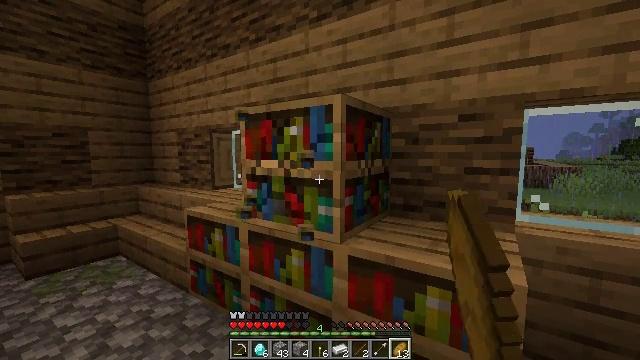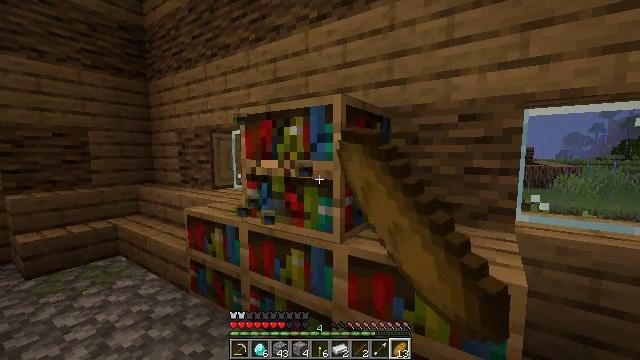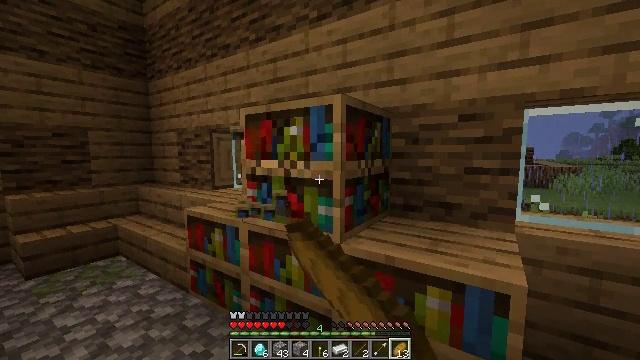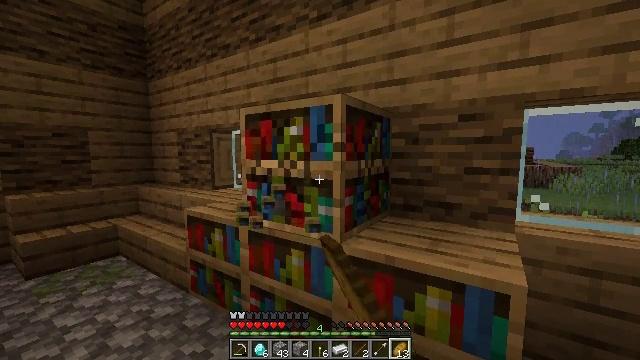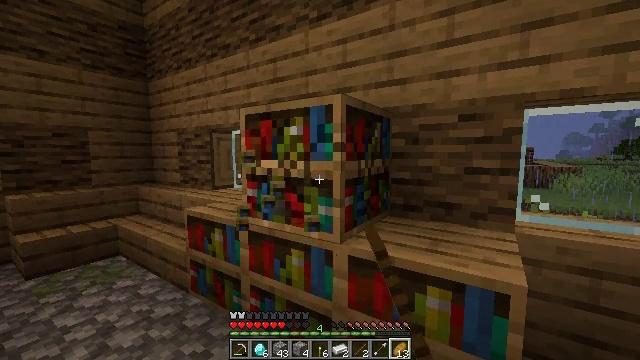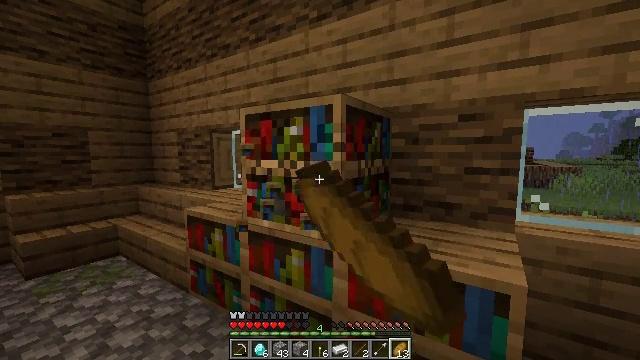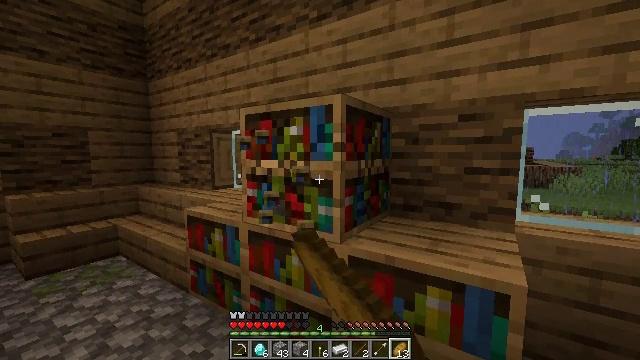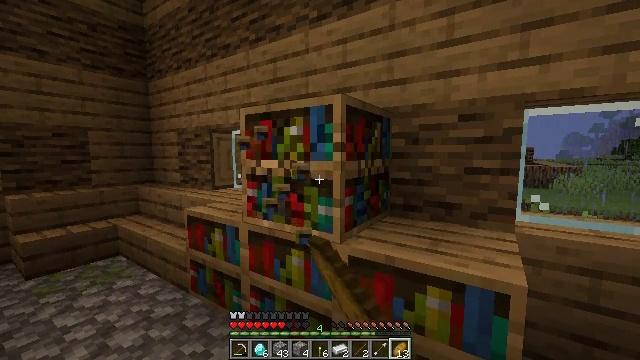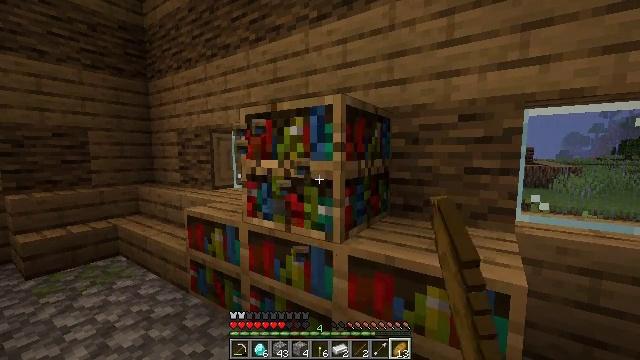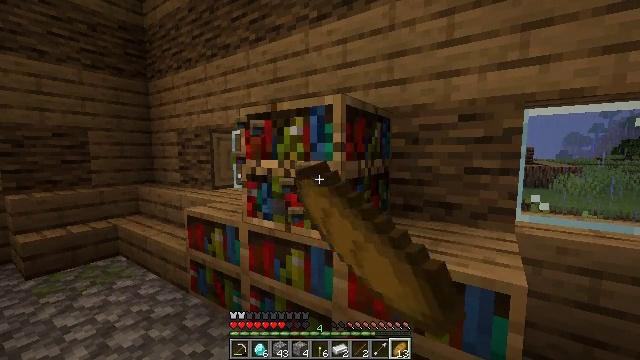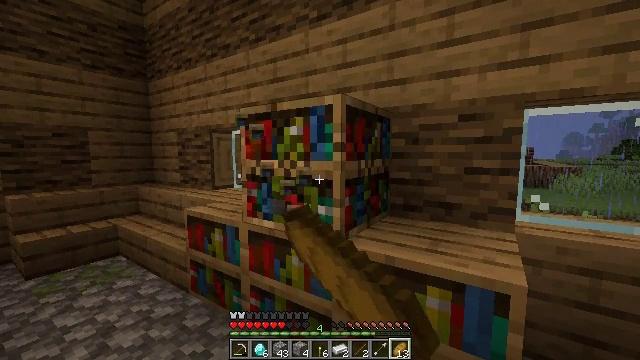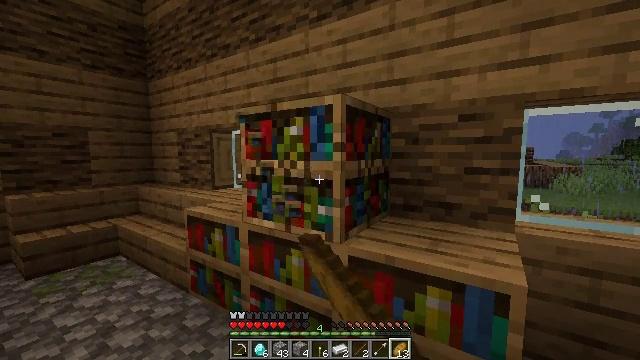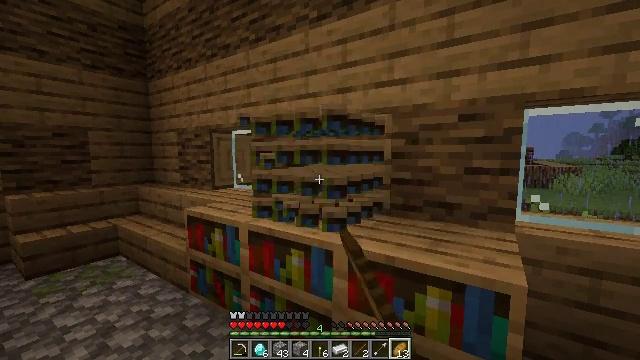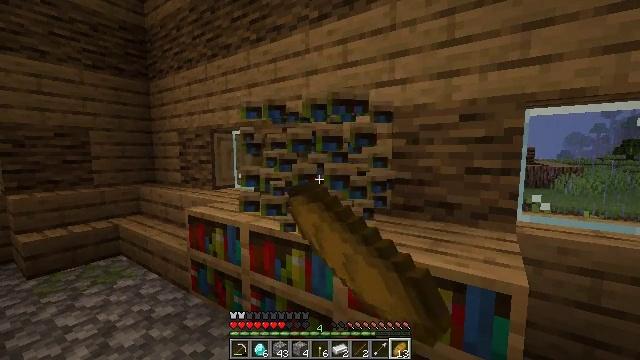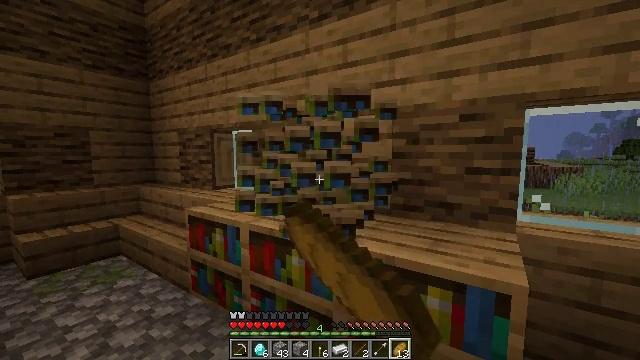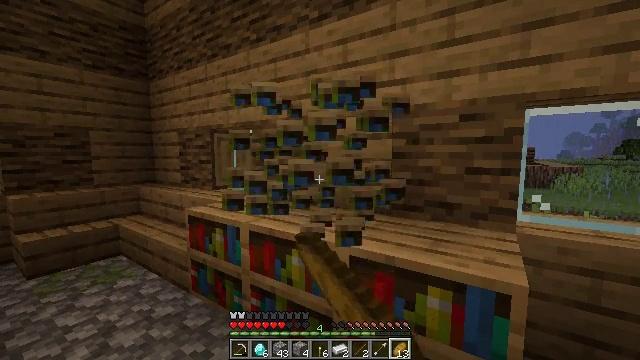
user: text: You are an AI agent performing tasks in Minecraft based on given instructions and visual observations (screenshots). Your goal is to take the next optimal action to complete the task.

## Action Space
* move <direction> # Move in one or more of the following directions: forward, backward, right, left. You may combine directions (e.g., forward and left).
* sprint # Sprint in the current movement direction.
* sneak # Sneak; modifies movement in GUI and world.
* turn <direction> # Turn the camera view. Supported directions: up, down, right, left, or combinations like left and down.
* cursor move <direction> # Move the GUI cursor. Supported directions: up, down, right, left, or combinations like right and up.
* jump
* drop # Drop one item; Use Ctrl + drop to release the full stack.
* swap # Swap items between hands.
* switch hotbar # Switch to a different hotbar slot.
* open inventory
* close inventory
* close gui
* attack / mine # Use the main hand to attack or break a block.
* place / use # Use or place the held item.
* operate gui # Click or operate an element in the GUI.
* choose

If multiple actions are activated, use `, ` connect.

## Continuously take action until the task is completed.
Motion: motion action
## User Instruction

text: Collect books by breaking the bookshelf.
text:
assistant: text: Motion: attack / mine
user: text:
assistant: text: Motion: attack / mine
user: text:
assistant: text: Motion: attack / mine
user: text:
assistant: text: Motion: attack / mine
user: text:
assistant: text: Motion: attack / mine
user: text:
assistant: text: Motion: attack / mine
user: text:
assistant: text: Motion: attack / mine
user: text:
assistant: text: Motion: attack / mine
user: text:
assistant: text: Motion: attack / mine
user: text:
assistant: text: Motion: attack / mine
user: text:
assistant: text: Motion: attack / mine
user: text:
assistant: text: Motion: attack / mine
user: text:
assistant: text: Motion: attack / mine
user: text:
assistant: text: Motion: attack / mine
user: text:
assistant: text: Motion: attack / mine
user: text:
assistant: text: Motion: attack / mine
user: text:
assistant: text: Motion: attack / mine
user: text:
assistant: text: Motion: attack / mine
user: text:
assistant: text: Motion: attack / mine
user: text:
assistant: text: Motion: turn down, attack / mine
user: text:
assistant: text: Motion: move forward, turn left and down, attack / mine
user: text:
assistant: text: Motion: move forward, turn left and down, attack / mine
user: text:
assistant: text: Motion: move forward, turn left and down, attack / mine
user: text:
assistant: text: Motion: move forward, turn down, attack / mine
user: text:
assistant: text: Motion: move forward, turn down, attack / mine
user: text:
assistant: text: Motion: turn down, attack / mine
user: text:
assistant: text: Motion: attack / mine
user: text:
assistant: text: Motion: attack / mine
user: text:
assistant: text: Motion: attack / mine
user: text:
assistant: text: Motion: turn left and down, attack / mine